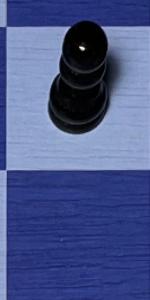
Label: Empty